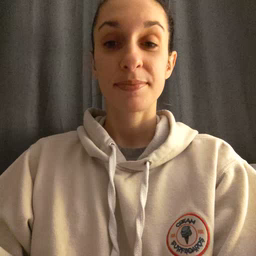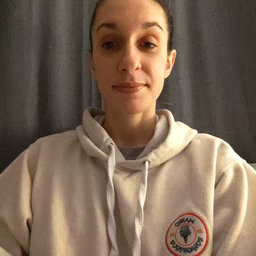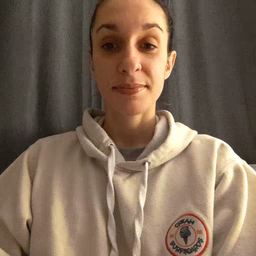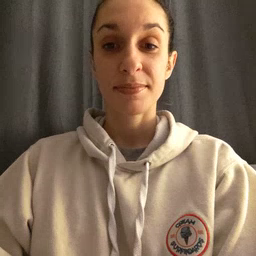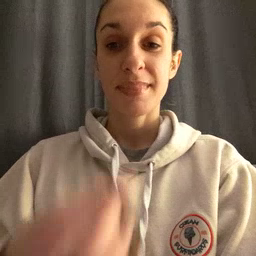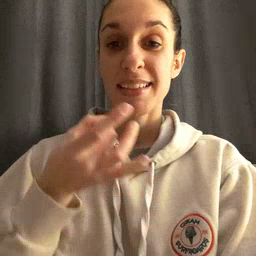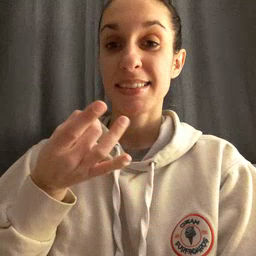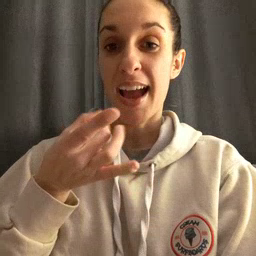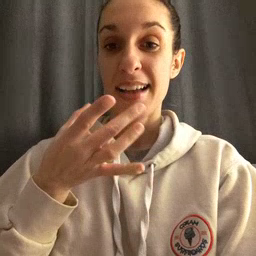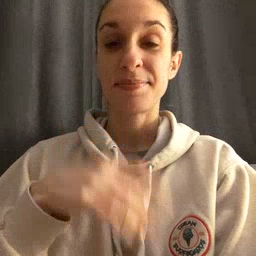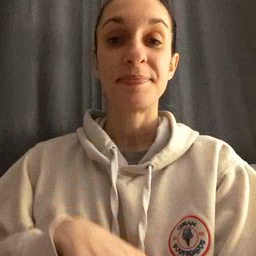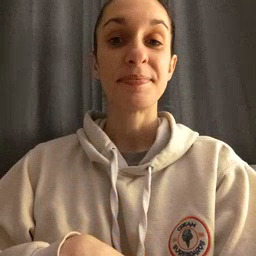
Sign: snack